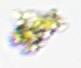
Label: Detritus